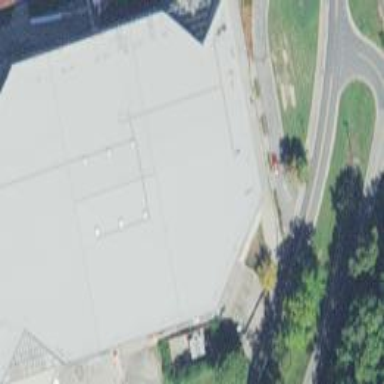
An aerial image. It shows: Flat-roofed university building.